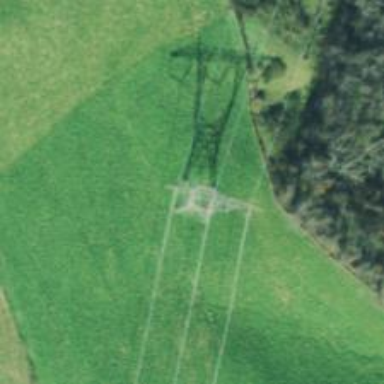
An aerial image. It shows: Lattice structure tower.